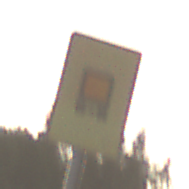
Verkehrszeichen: KennzeichnungspflichtigeFahrzeugeGefaehrlicheGueterOhnePfeilsymbol
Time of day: SunriseSunset
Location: Outdoor (Nature)
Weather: Clear
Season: NotSpecified
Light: Natural